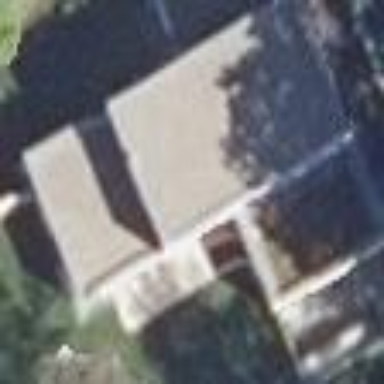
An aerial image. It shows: Detached building with gabled roof.